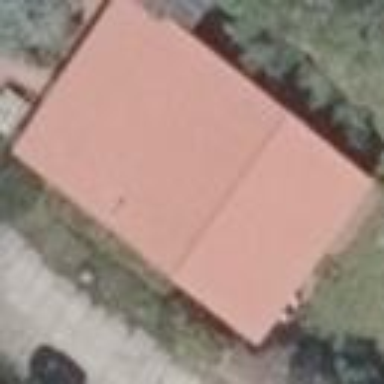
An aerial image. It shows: Guest house building.